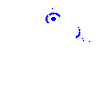
Particle: electron